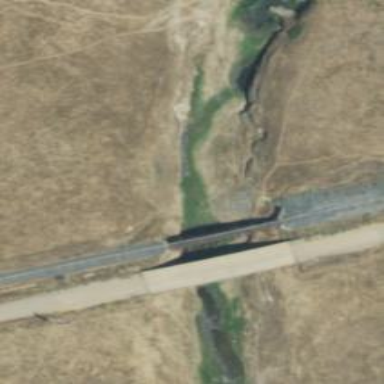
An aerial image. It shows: Preserved railway bridge over the rail line.